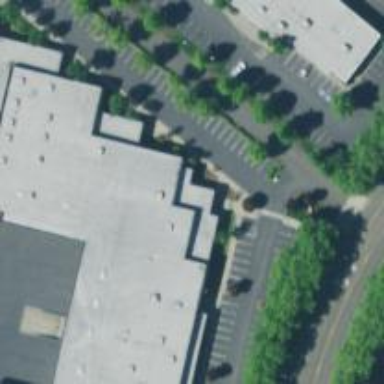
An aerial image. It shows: Parking space.